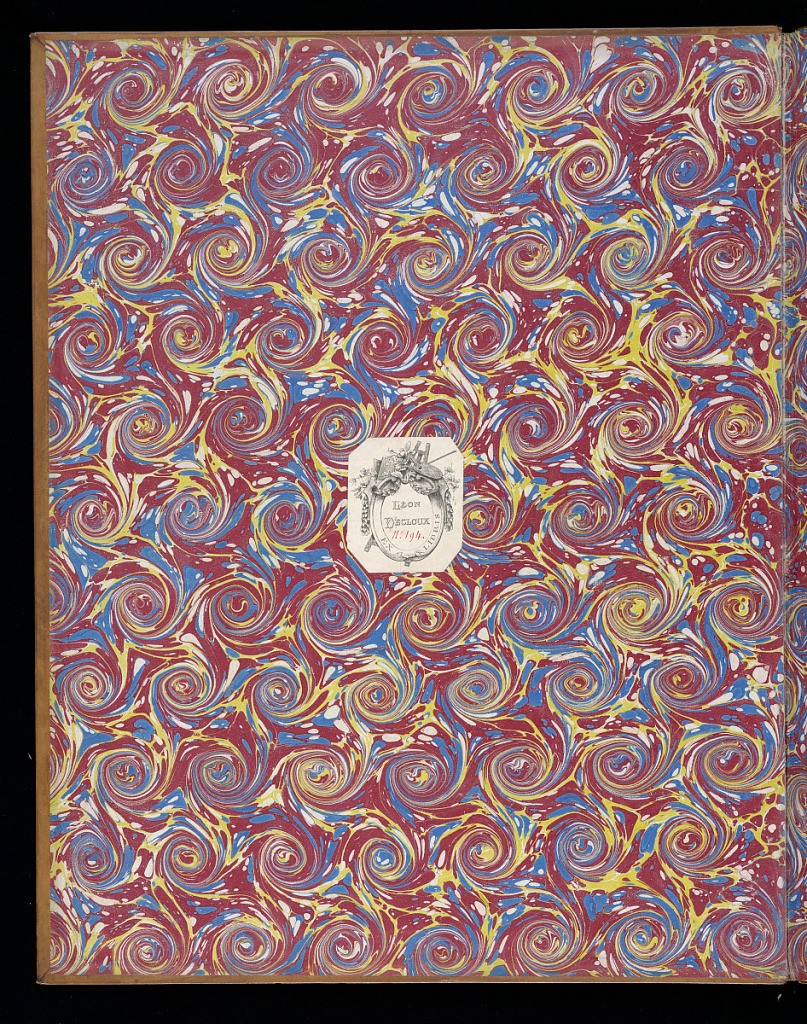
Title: Album of Ornanment Designs
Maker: Alexis Peyrotte, French, 1699–1769
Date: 1738–61
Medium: Bound volume
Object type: Book
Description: Eighteen plates bound in a volume from three different print series, all published by Gabriel Huquier. The first two series of six prints each, labelled A and B, are after designs by Peyrotte. The last six plates are designed by Huquier and are from a series of twelve. The ornament designs feature rocaille motifs, acanthus leaves, shells, c-scrolls, flowers, fruits, fretwork, rosettes, gadrooning, palmettes etc.
Binding: Mottled calf with gold tooling on covers, edges, and spine, red leather lettering piece with ‘ORNEMENT/ ROCAILLE/ PAR/ PEYROTTE' tooled in gold, marbled endpapers and red edges (red of endpapers is brighter). Probably 19th century.